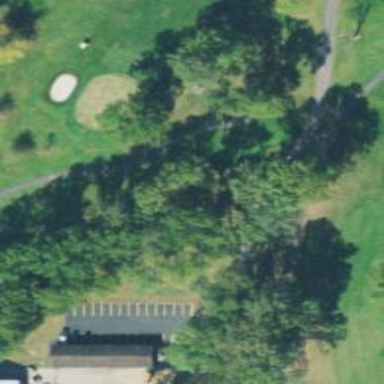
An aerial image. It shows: Path designated for golf carts.